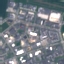
Land use / land cover: Industrial